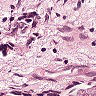
Metastatic tissue present: yes